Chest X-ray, PA view. Patient: 51 years old, sex F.
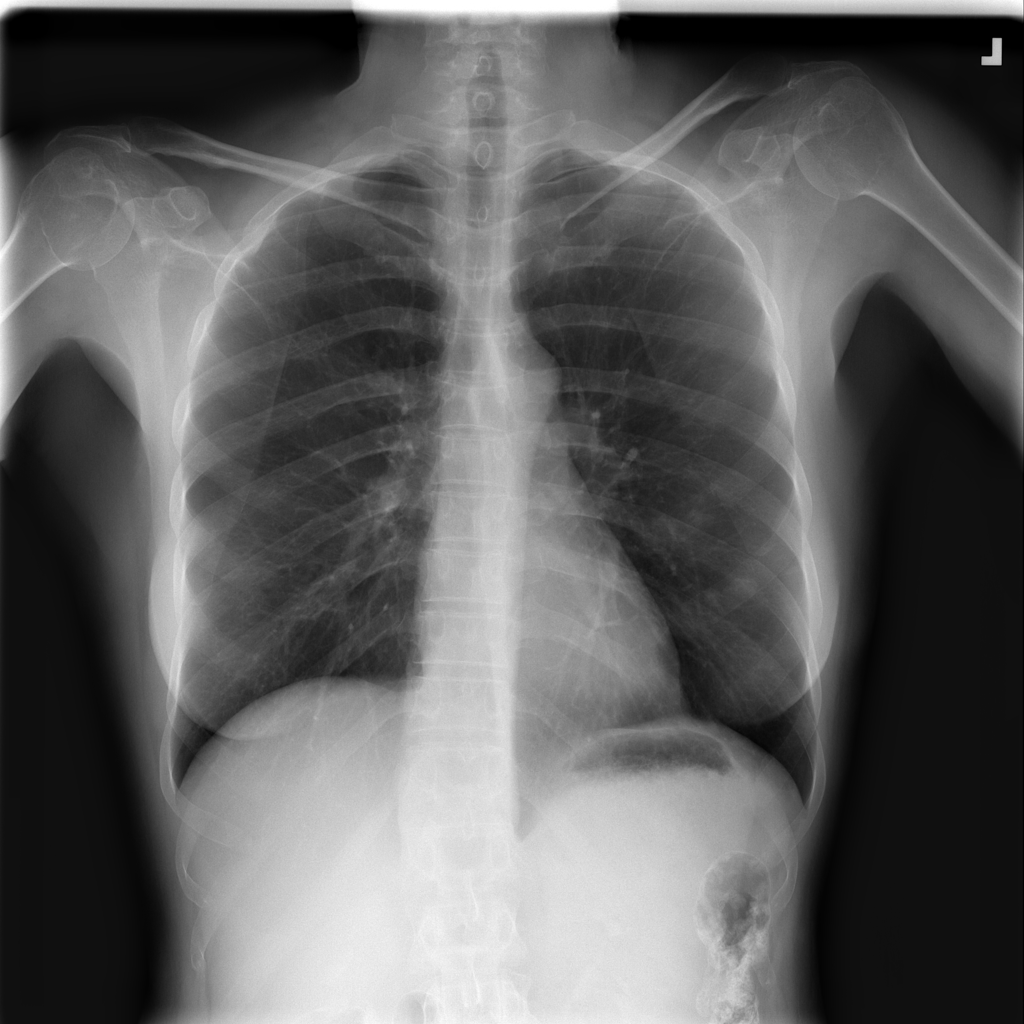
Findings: No Finding